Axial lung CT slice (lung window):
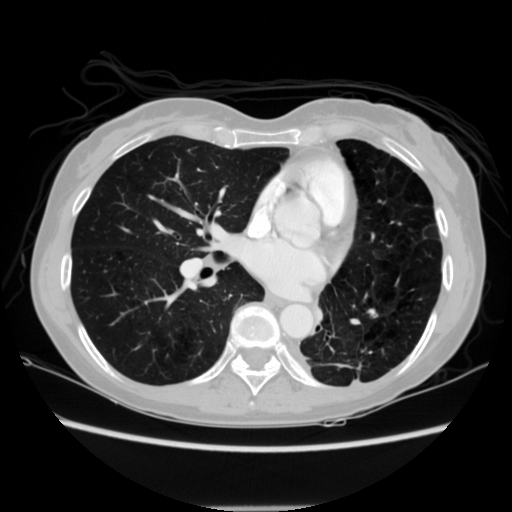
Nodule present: no